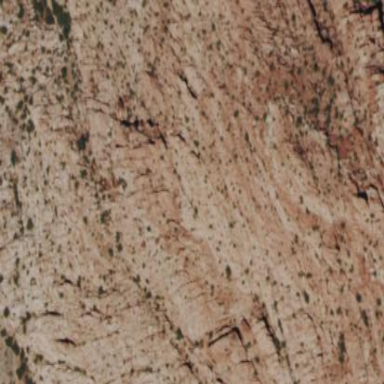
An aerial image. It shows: Brown cliff in nature.